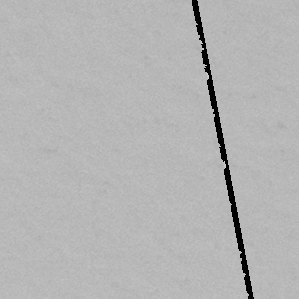
Label: frost